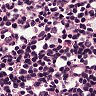
Metastatic tissue present: no